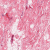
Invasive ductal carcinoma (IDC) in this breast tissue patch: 0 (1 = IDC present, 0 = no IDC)